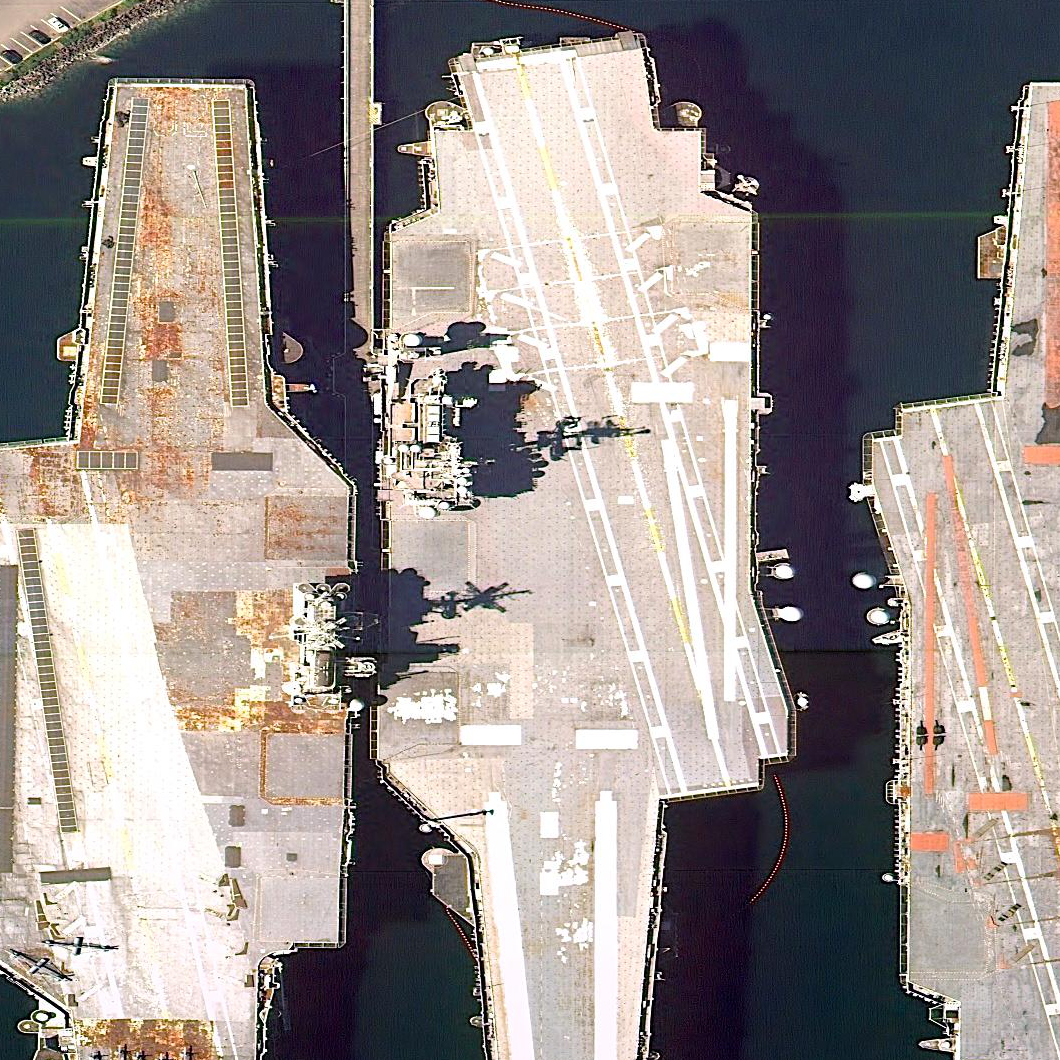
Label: aircraft_carrier